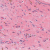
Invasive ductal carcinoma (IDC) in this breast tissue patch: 0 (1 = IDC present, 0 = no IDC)